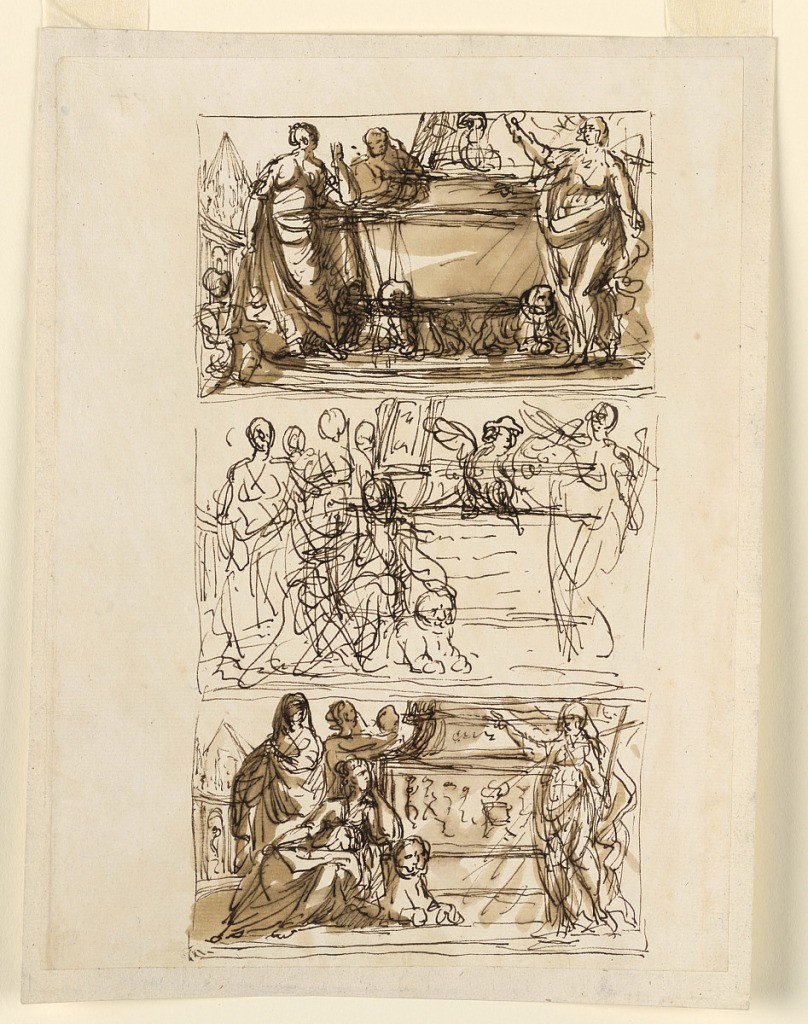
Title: Sarcophagus and allegorical figures
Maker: Giuseppe Barberi, Italian, 1746–1809
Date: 1746–1809
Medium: Pen and brown ink, brush and brown wash on off-white laid paper, lined
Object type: Drawing
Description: Sarcophagus and allegorical figures.